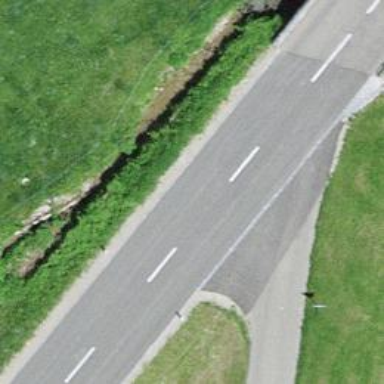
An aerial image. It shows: Tertiary road with asphalt surface.